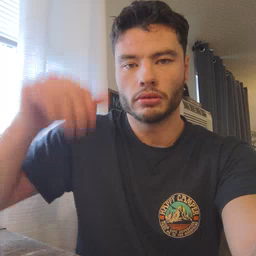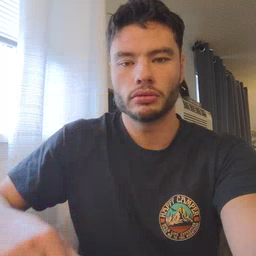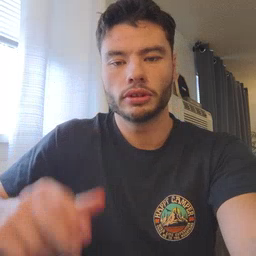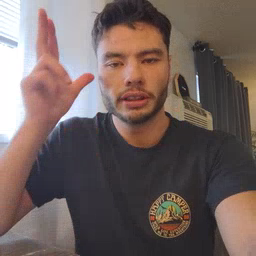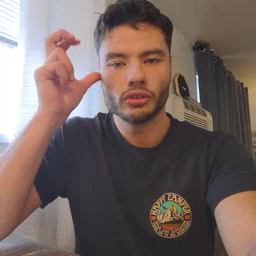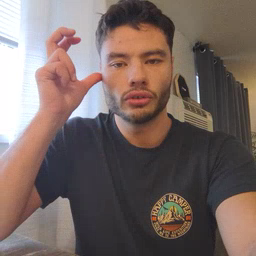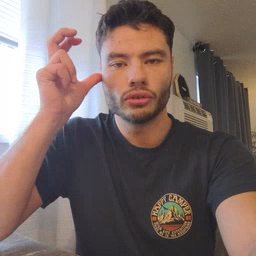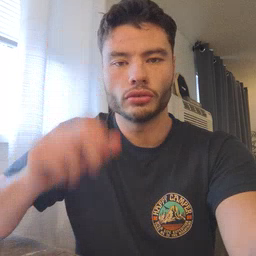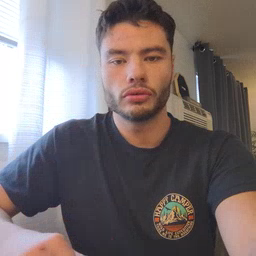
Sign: hear